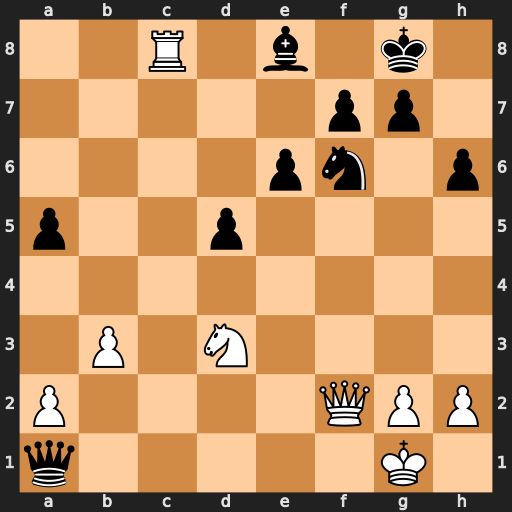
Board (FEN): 2R1b1k1/5pp1/4pn1p/p2p4/8/1P1N4/P4QPP/q5K1
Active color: w
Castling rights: -
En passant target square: -
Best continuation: Rc1 Qxc1+ Nxc1